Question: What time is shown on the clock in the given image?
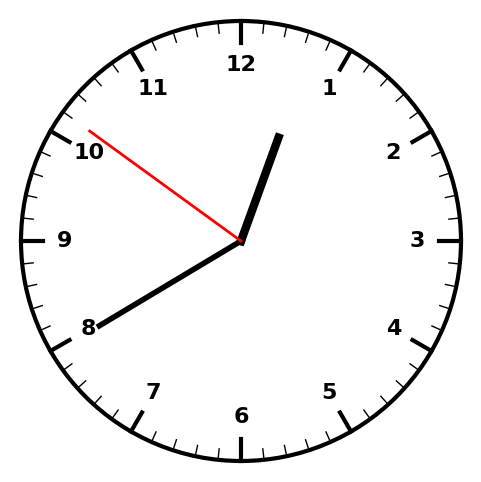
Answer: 12:39:51